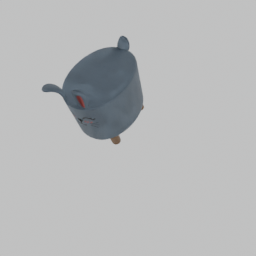
Label: furniture